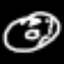
Label: donut